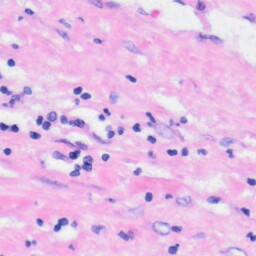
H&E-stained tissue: Liver